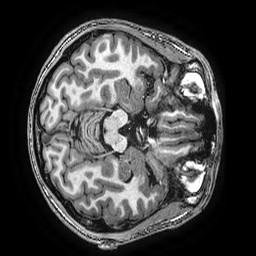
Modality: T1w
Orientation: axial
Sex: male
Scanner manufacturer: ge
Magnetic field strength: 3 T
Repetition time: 0.0077 s
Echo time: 0.003436 s